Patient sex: F
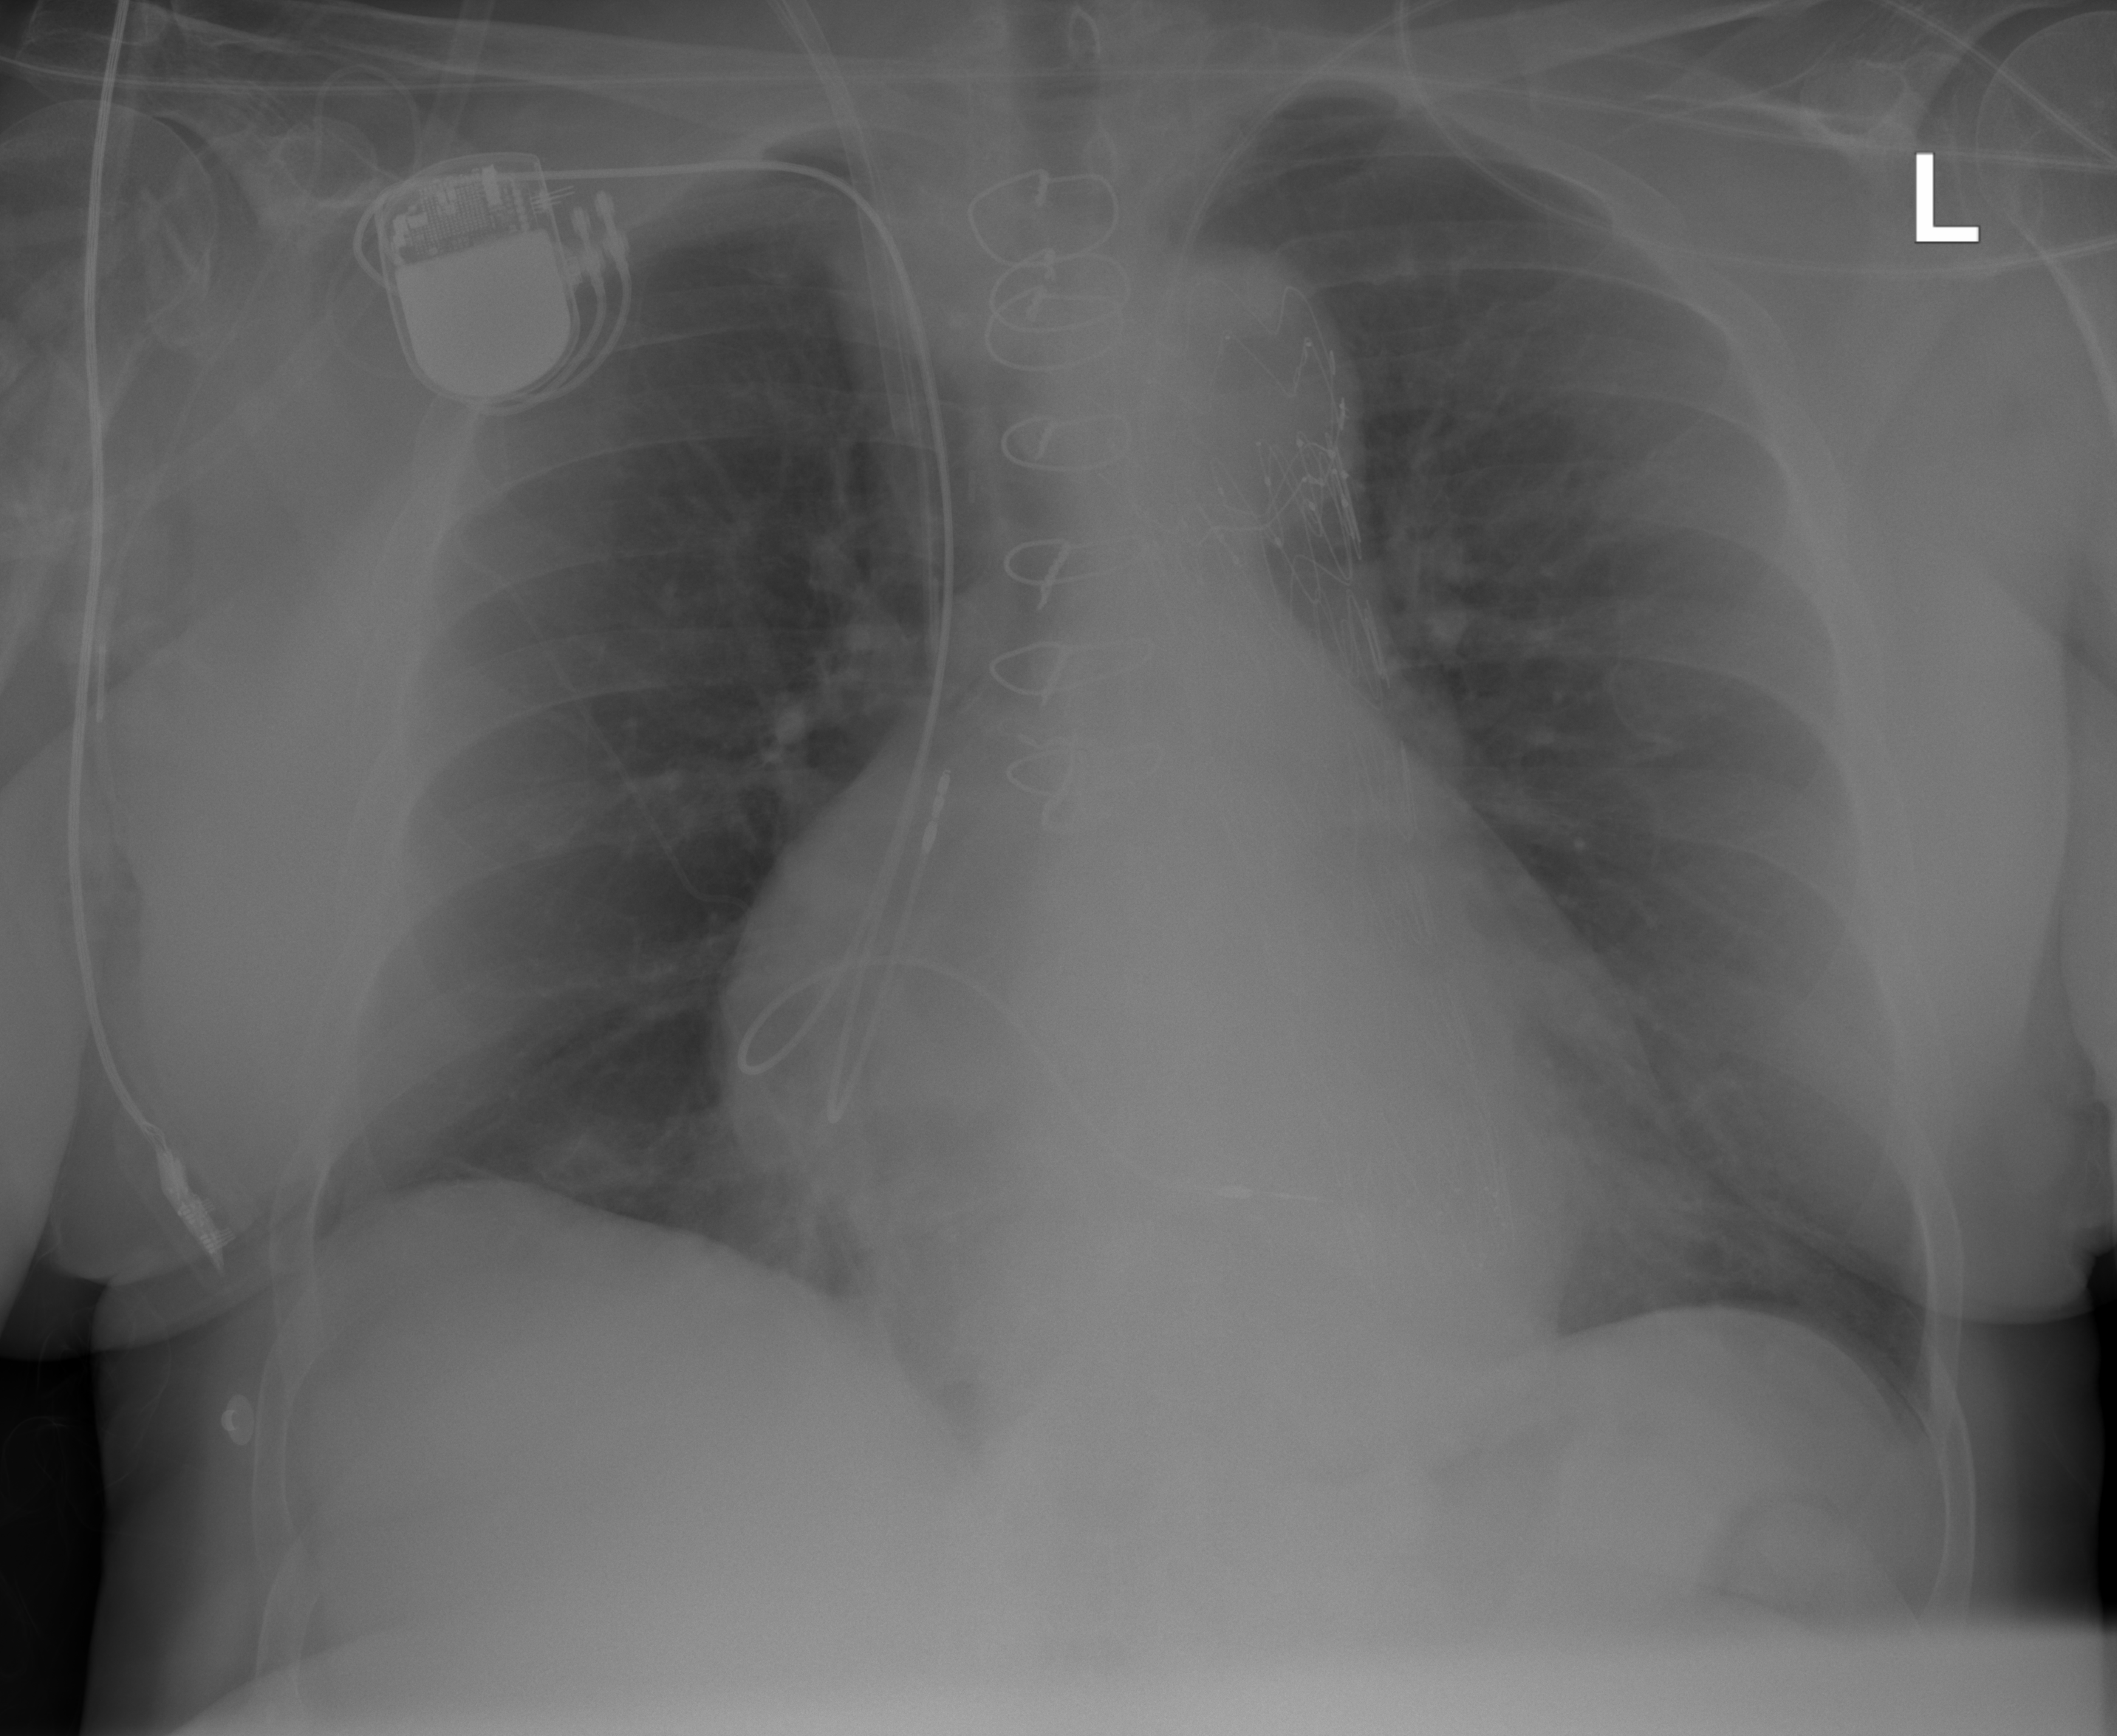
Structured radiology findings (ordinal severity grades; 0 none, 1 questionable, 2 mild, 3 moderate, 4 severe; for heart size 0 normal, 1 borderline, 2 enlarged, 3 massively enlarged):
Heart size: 2
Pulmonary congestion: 0
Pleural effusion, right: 0
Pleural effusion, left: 0
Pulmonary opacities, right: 0
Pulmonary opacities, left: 0
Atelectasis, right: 2
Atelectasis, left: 0